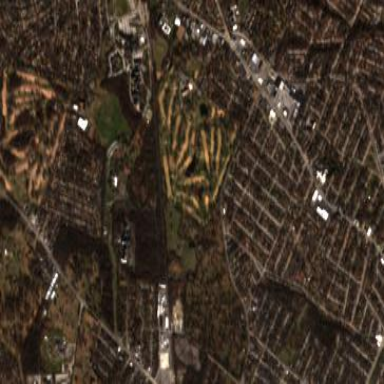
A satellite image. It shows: Golf course surrounded by greenery.